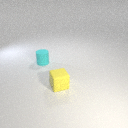
small yellow rubber cube in front of small cyan rubber cylinder